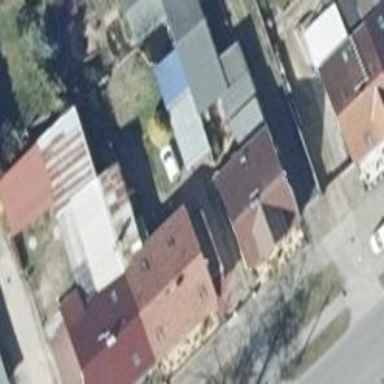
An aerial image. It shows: Simple and straightforward house.